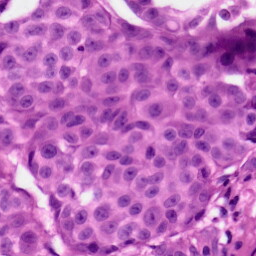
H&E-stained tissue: Skin